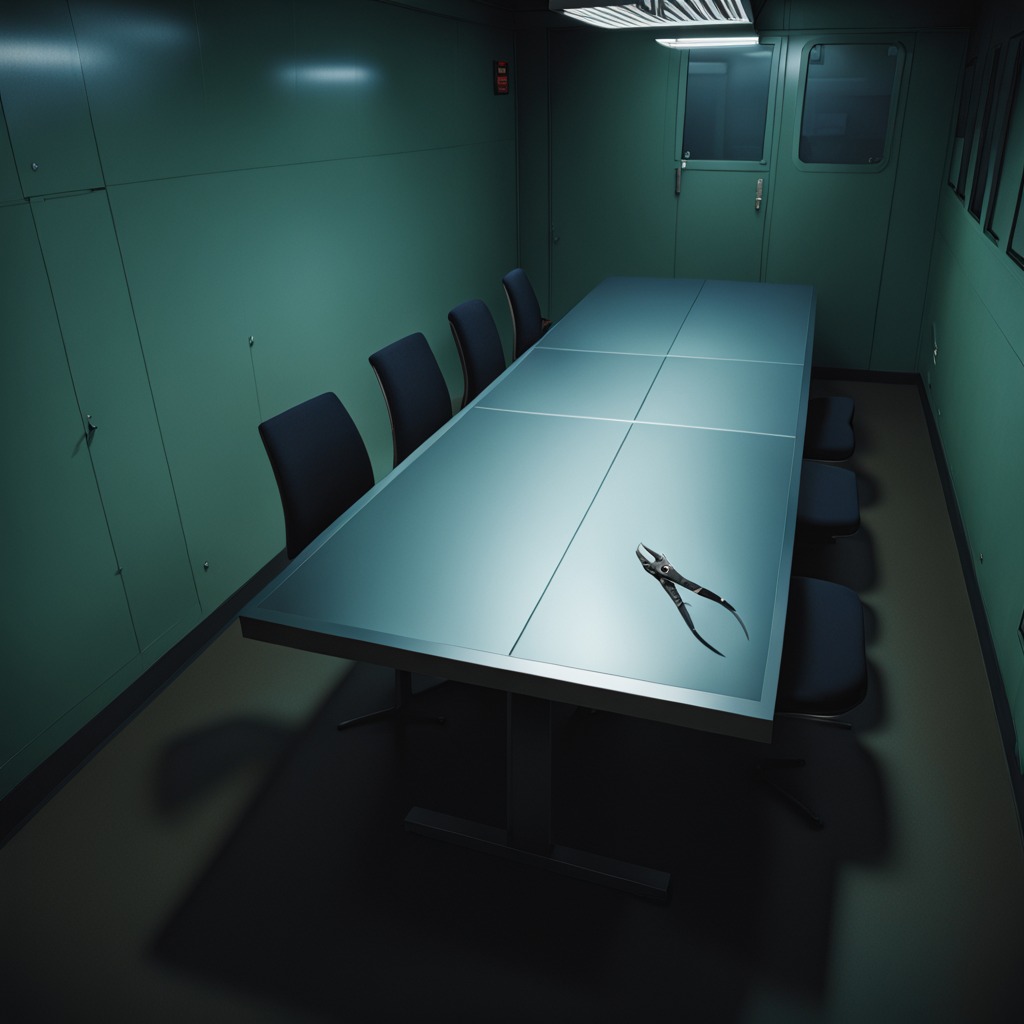
A plier is lying on the table.